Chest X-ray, AP view. Patient: 40 years old, sex F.
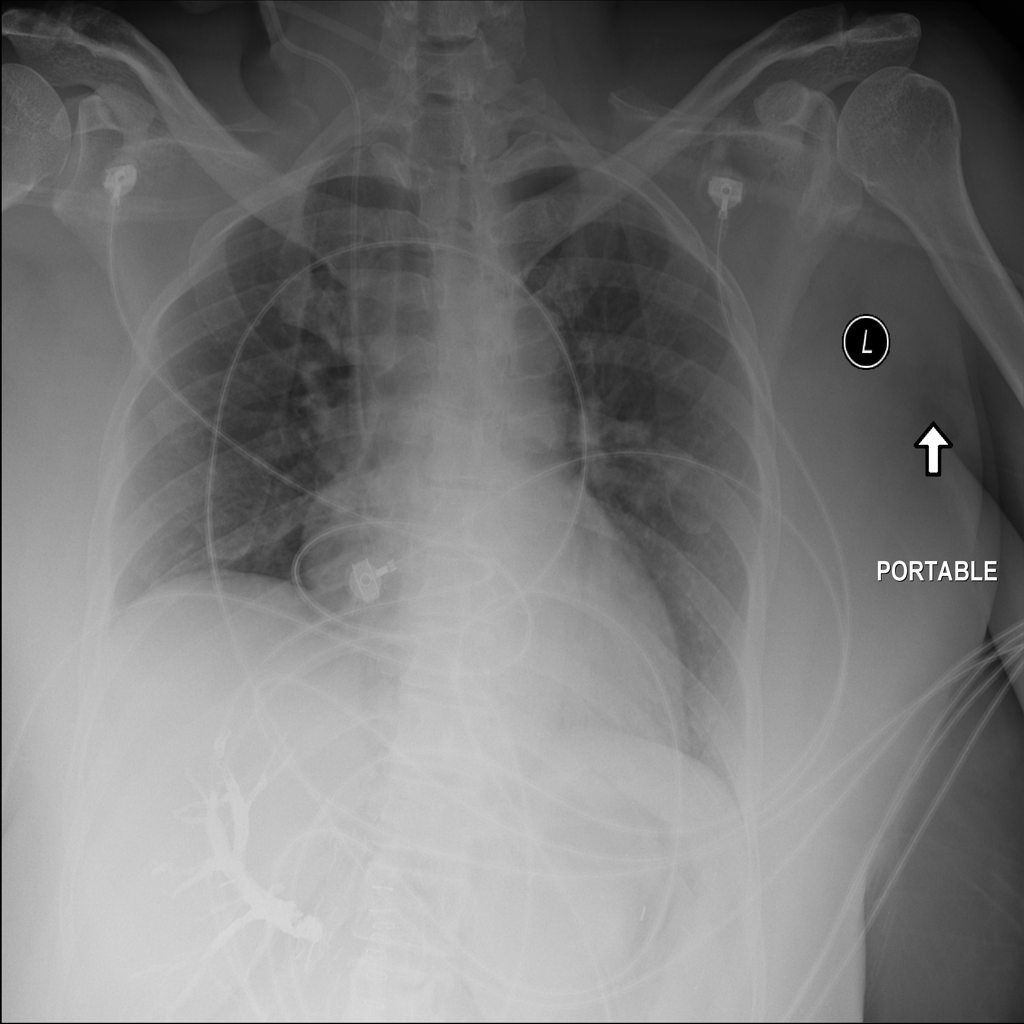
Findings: No Finding